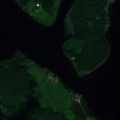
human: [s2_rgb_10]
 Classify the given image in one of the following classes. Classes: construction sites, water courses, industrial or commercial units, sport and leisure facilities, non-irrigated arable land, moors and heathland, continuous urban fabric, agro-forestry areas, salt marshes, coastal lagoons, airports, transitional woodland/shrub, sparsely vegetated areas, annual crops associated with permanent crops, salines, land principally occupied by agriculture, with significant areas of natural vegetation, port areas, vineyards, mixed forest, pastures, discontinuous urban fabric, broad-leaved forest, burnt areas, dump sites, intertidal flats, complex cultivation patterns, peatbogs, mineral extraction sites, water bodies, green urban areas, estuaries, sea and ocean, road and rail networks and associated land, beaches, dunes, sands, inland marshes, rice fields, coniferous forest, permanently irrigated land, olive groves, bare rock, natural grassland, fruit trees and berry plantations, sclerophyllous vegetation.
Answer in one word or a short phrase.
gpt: land principally occupied by agriculture, with significant areas of natural vegetation, broad-leaved forest, mixed forest, water bodies